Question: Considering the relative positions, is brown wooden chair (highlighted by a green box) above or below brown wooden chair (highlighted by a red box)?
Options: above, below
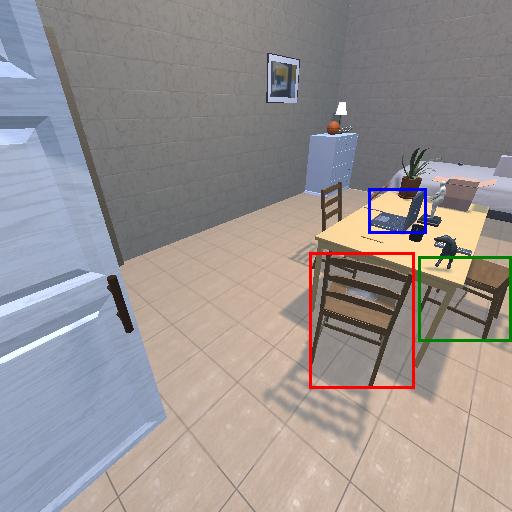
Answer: above